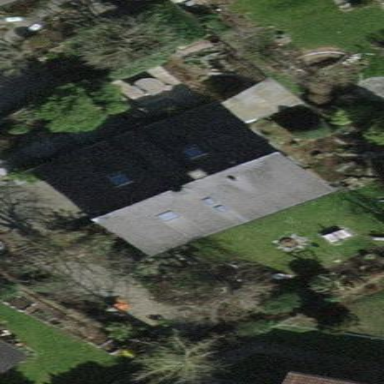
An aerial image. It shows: Detached building.